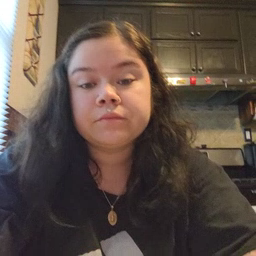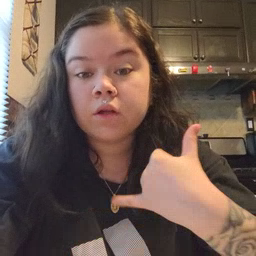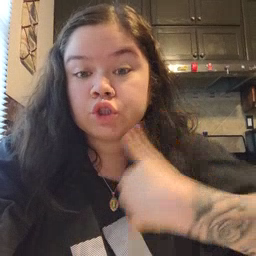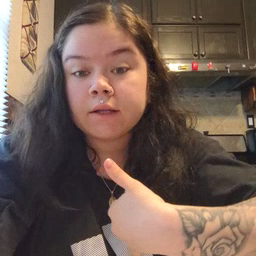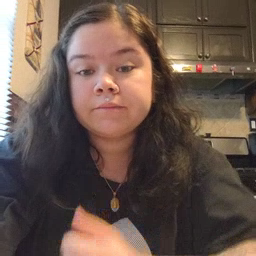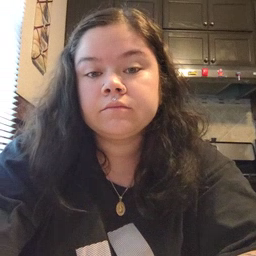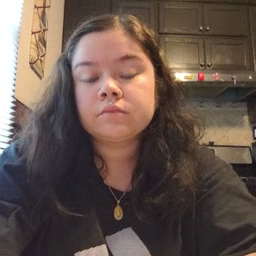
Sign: jacket